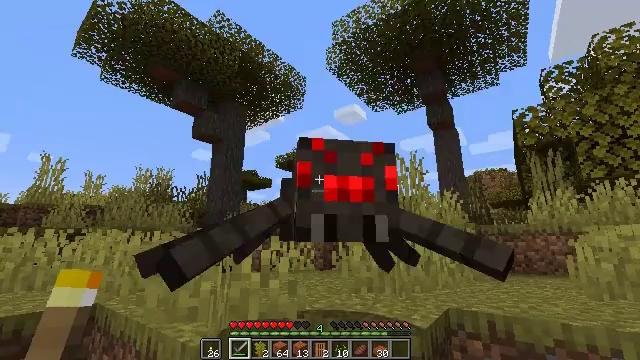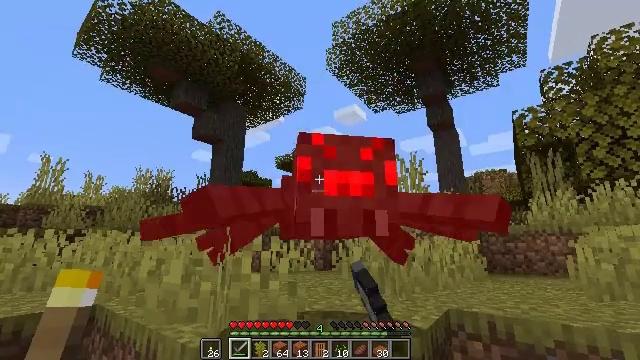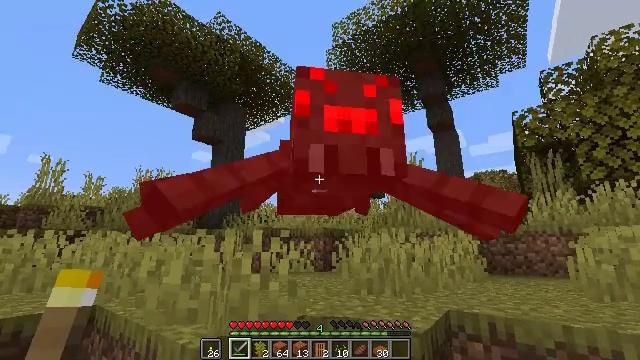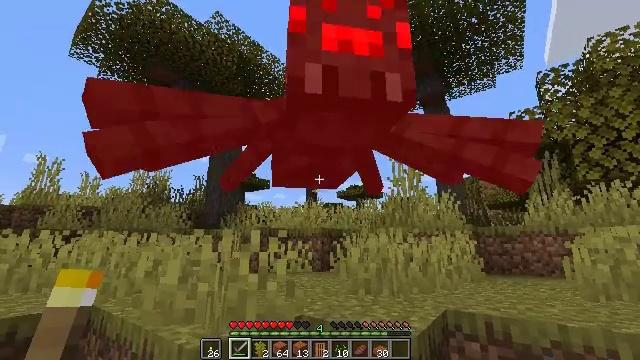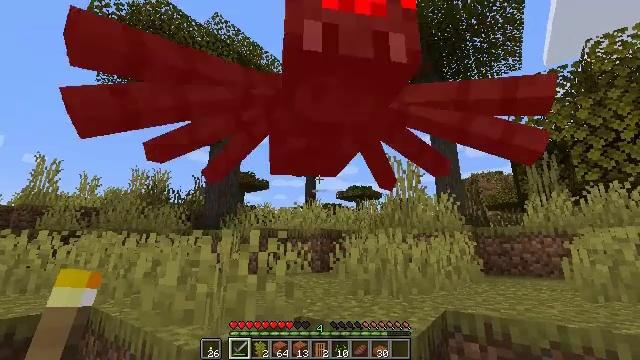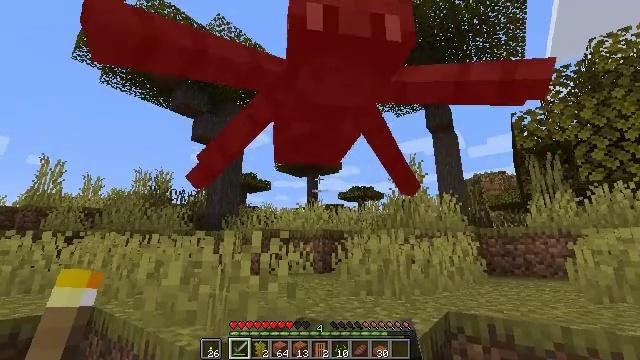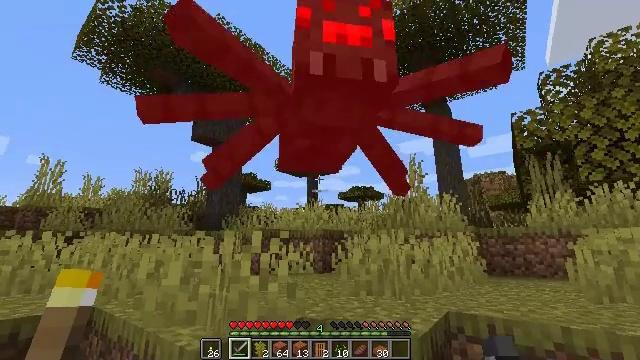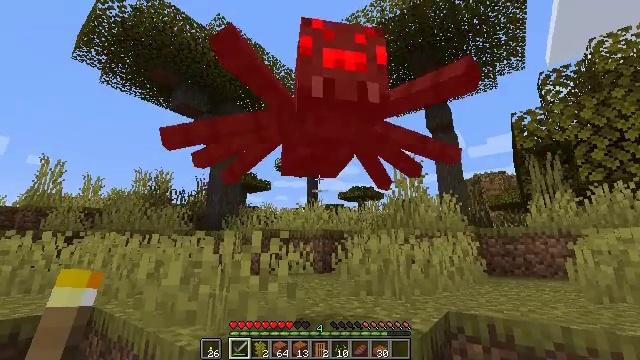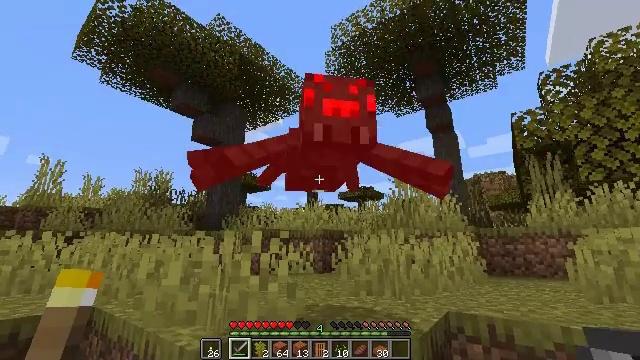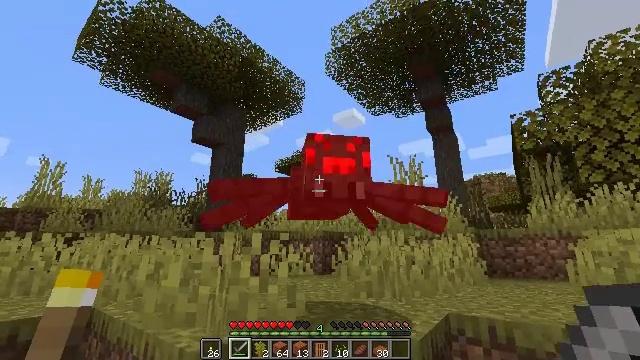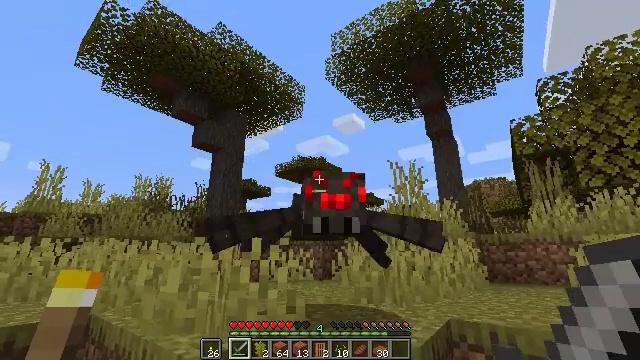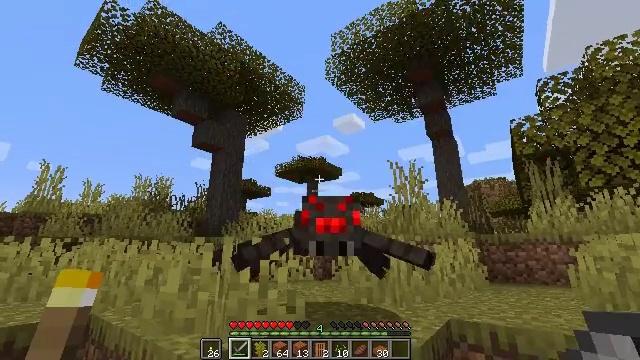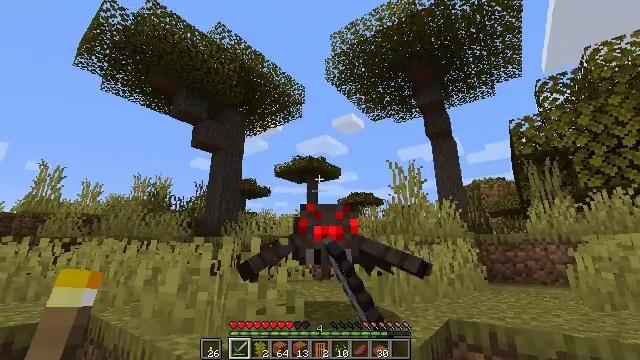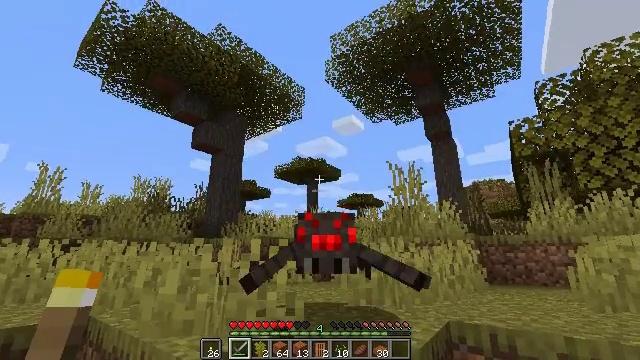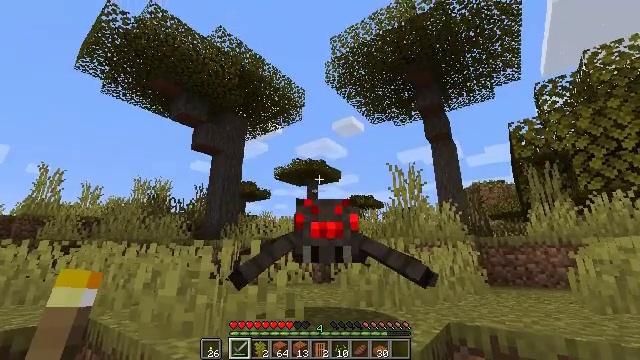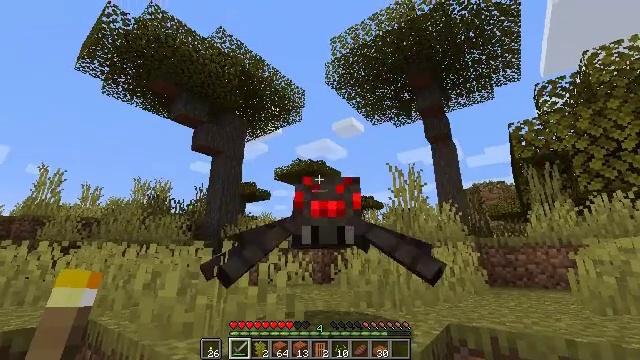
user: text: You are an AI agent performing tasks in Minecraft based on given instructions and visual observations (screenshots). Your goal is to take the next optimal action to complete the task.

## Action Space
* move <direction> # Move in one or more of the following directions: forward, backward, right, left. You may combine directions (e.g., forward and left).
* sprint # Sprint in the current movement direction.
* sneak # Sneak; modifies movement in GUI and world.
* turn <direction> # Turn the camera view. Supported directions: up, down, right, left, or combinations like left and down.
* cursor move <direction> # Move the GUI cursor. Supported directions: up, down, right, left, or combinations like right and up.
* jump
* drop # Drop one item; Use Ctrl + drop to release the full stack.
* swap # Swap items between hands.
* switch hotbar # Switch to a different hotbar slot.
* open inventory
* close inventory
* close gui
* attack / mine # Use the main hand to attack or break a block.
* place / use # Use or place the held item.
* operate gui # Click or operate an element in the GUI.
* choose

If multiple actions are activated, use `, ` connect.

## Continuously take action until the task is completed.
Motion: motion action
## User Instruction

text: Kill the spider.
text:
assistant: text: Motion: attack / mine
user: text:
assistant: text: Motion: attack / mine
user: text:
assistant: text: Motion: attack / mine
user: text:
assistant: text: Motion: attack / mine
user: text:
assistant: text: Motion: attack / mine
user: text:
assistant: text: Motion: attack / mine
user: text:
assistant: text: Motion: attack / mine
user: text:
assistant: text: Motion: attack / mine
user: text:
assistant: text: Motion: attack / mine
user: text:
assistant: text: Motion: turn up
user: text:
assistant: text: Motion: attack / mine
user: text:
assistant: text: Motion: attack / mine
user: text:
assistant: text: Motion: attack / mine
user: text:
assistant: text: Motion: no_op
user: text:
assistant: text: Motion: attack / mine
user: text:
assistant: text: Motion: attack / mine